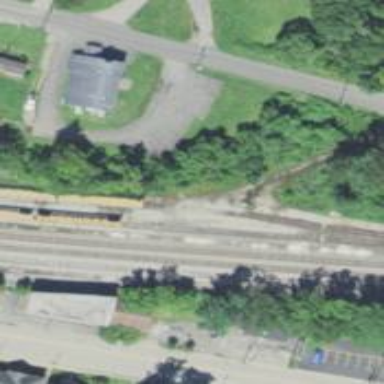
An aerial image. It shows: Railway siding with rails.